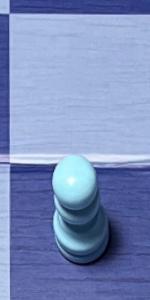
Label: Pawn_White